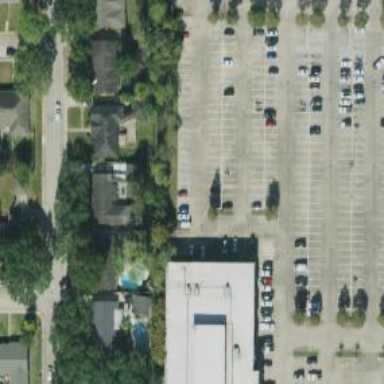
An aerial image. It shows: Parking space is available.